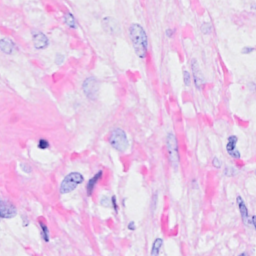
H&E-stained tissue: Breast